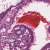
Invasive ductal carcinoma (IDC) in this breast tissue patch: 0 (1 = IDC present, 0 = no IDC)